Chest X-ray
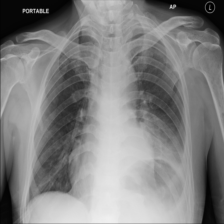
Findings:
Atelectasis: negative
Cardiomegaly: negative
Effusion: positive
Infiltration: negative
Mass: negative
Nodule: negative
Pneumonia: negative
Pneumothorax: negative
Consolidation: negative
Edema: negative
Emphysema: negative
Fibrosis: negative
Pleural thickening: negative
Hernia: negative